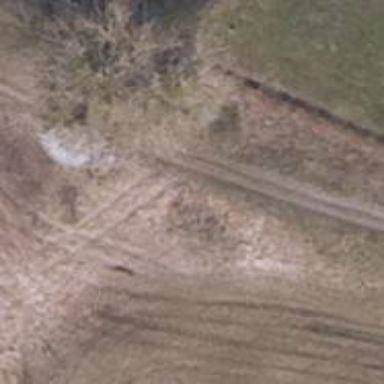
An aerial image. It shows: Track with very rough surface.